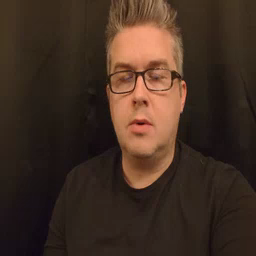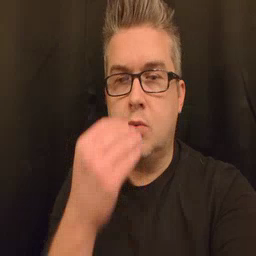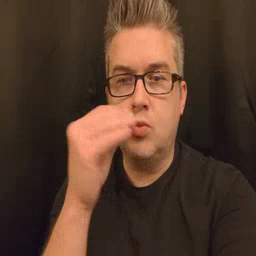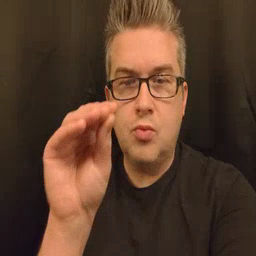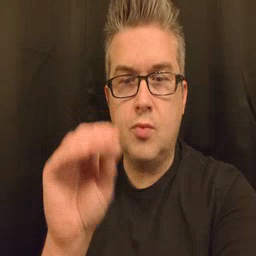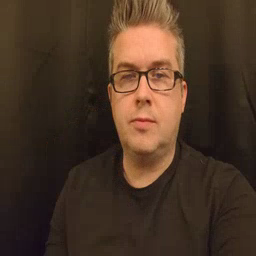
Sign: kiss